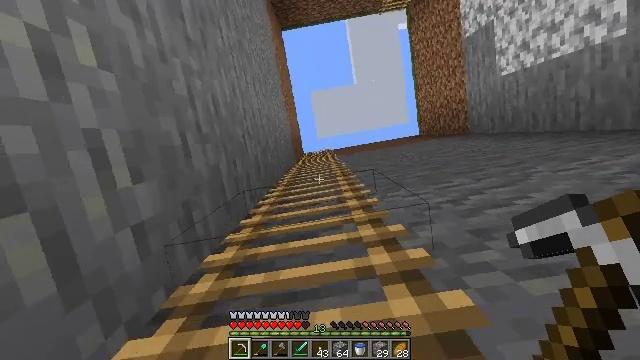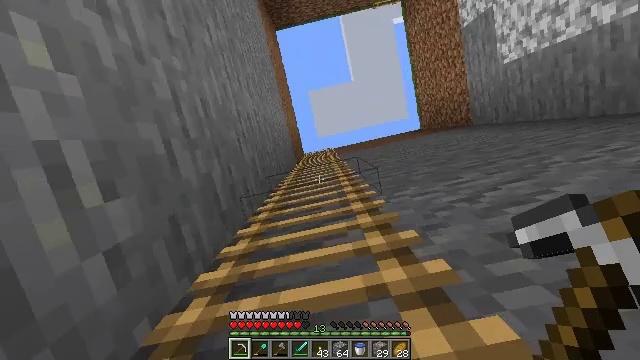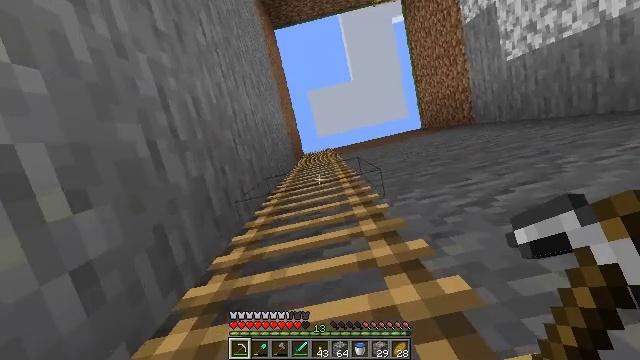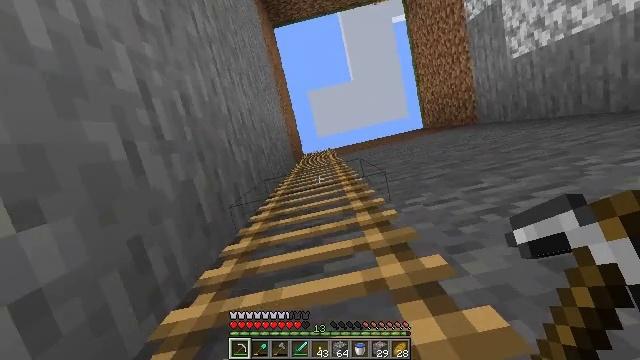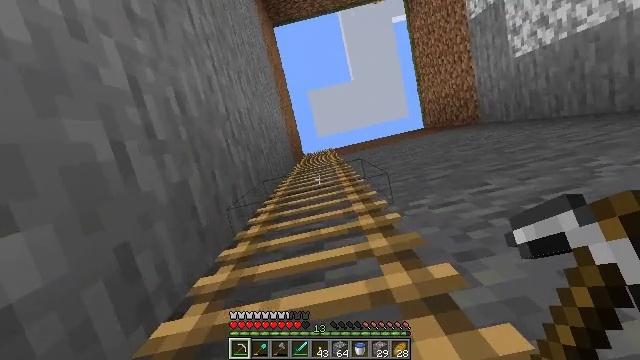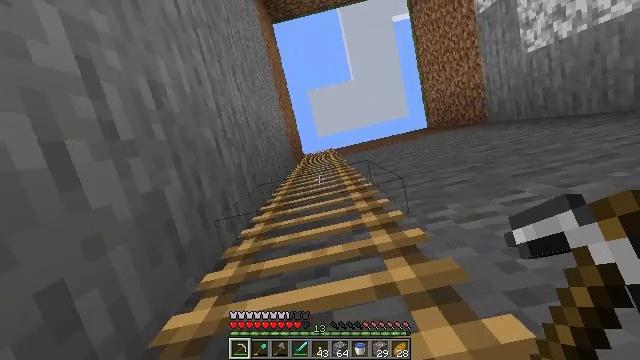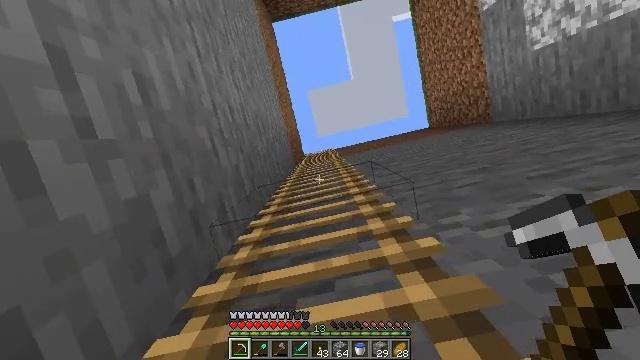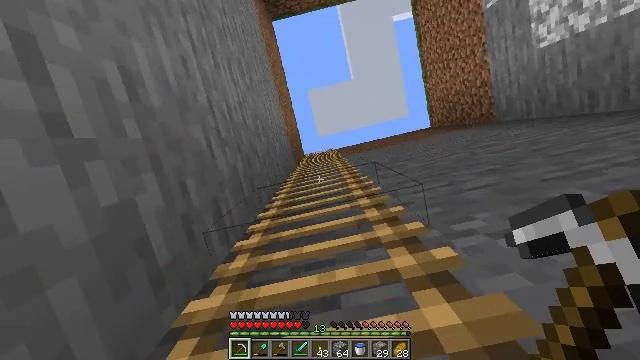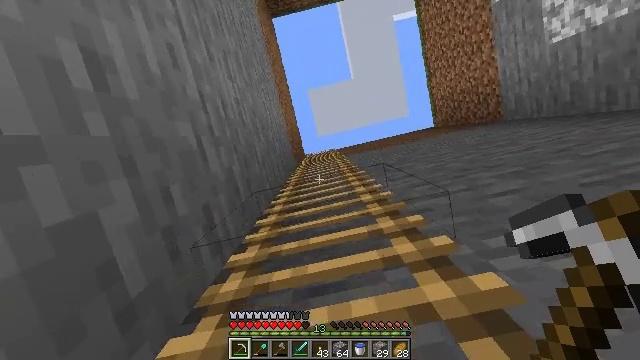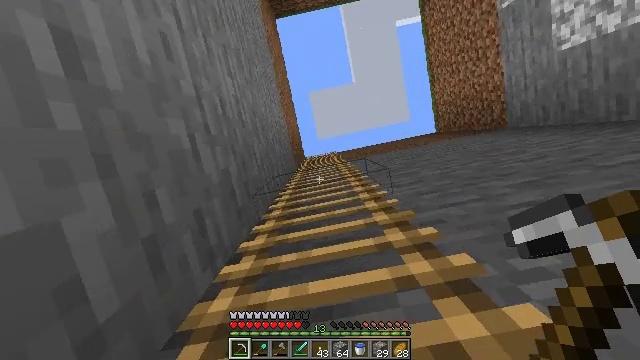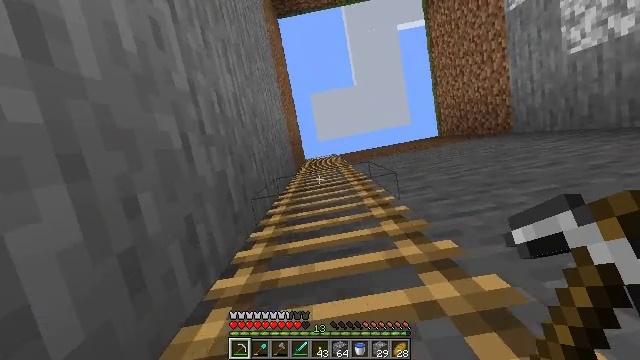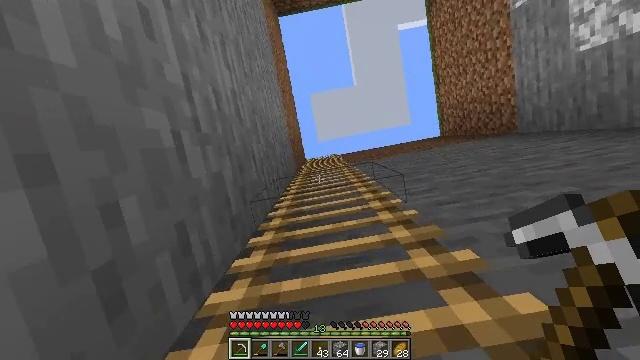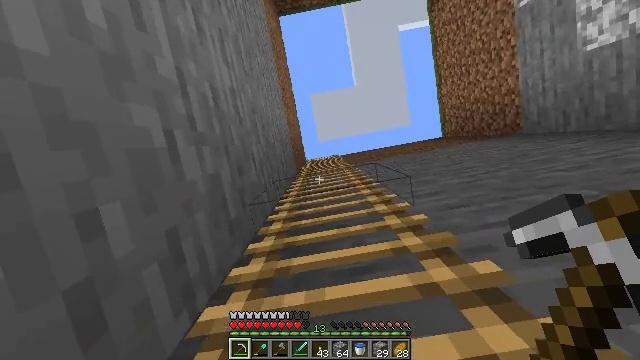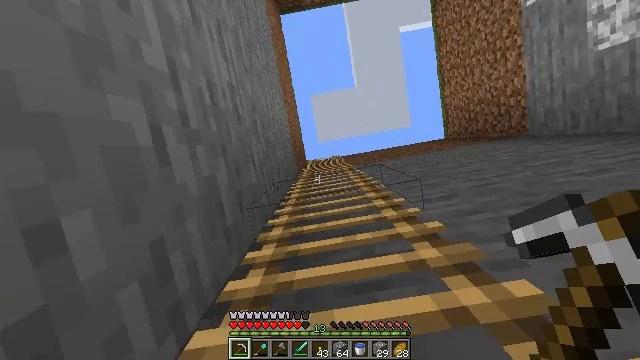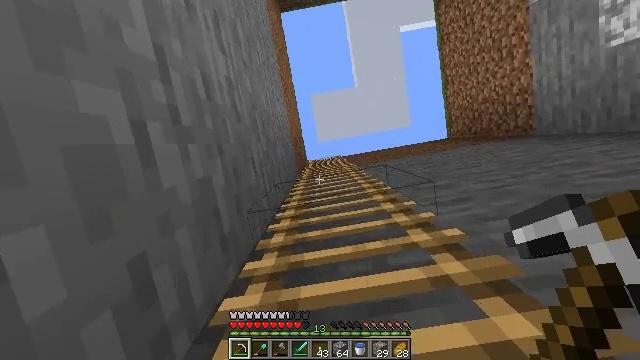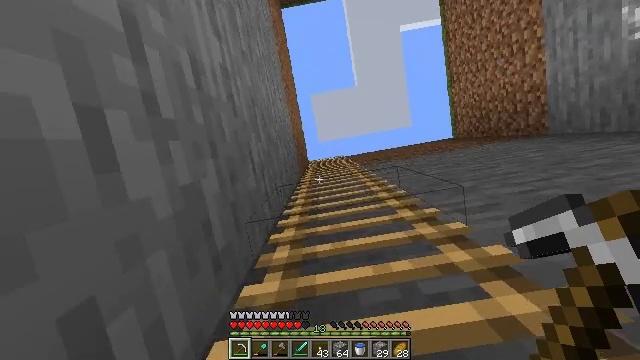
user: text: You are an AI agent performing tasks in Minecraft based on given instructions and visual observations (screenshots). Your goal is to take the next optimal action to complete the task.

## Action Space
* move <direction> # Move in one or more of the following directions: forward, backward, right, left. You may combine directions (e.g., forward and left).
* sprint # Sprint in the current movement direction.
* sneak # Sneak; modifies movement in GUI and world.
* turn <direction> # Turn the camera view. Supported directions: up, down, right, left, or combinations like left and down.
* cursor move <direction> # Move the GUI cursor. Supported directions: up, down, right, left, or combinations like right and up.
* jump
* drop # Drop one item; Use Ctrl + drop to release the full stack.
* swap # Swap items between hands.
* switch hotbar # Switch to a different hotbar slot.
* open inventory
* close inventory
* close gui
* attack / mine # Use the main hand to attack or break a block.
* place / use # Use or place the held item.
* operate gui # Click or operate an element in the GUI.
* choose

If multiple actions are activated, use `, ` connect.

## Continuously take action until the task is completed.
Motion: motion action
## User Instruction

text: Collect carrots by breaking the crop.
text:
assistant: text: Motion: move forward, turn left, jump
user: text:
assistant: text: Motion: move forward, jump
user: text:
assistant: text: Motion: move forward, jump
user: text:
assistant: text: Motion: move forward, jump
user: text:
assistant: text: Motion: move forward, jump
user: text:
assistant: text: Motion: move forward, jump
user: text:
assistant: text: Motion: move forward, jump
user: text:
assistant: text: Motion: move forward, jump
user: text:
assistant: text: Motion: move forward, turn right, jump
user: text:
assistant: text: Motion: move forward, jump
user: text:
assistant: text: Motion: move forward, jump
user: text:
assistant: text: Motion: move forward, jump
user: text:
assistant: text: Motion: move forward, jump
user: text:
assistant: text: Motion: move forward, jump
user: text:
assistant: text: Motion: move forward, jump
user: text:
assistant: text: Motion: move forward, jump
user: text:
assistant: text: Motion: move forward, jump
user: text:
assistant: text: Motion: move forward, jump
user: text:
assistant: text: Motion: move forward, jump
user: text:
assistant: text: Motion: move forward, jump
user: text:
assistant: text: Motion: move forward, turn right, jump
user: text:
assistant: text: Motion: move forward, turn right, jump
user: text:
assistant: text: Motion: move forward, turn right, jump
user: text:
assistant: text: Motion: move forward, turn right, jump
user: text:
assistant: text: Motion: move forward, jump
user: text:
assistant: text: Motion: move forward, jump
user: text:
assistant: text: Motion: move forward, jump
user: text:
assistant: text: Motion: move forward, jump
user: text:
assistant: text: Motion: move forward, jump
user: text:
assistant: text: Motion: move forward, jump